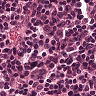
Metastatic tissue present: no